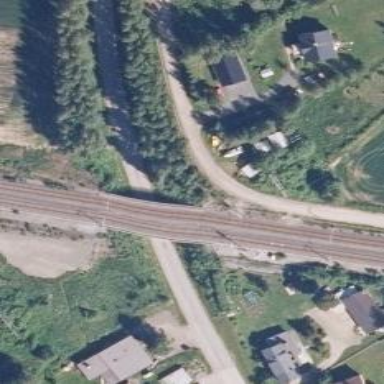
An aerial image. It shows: Railway track with continuous electrified contact lines.